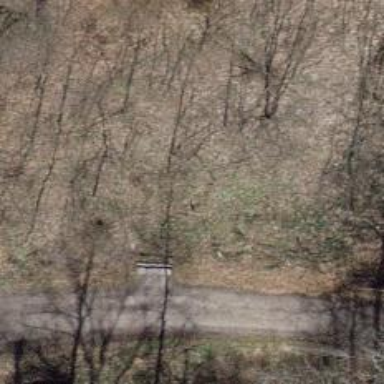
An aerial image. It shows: Bench for seating.